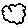
Label: cloud